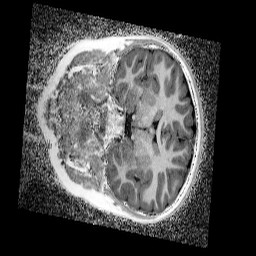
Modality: UNIT1_denoised
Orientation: coronal
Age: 8
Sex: female
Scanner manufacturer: siemens
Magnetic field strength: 3 T
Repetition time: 4 s
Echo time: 0.00299 s